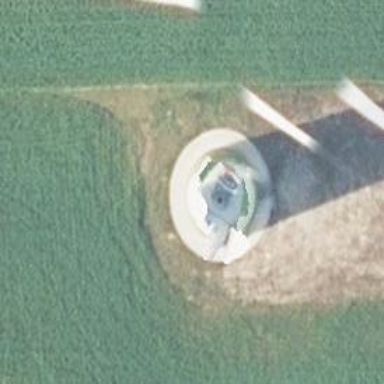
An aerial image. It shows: Wind generator using wind turbines of horizontal axis.